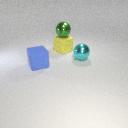
large blue rubber cube in front of large cyan metal sphere